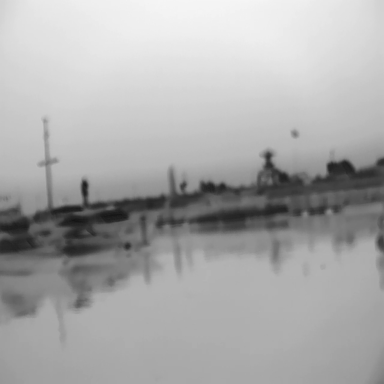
There are two canoes in the infrared image.